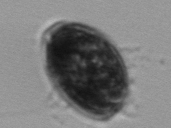
Label: Pleuronema